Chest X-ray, PA view. Patient: 70 years old, sex M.
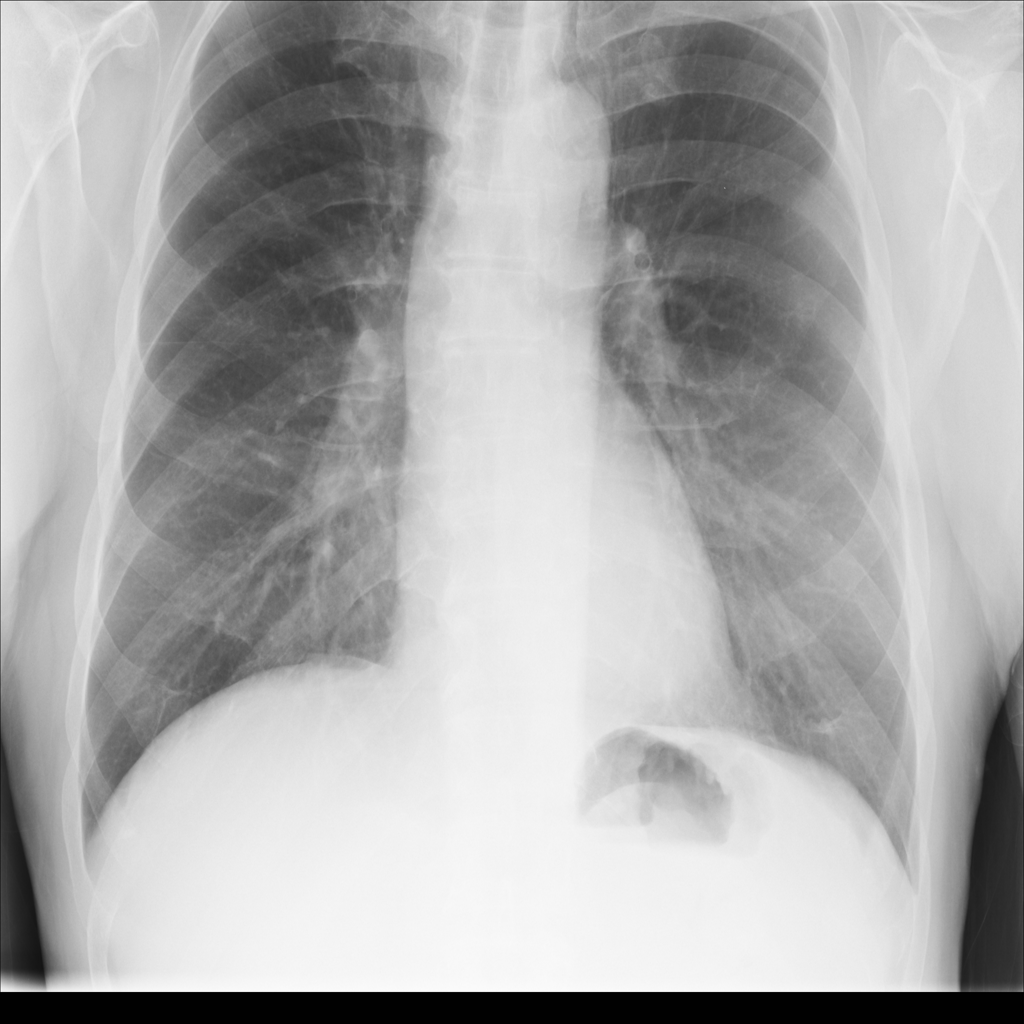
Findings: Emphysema